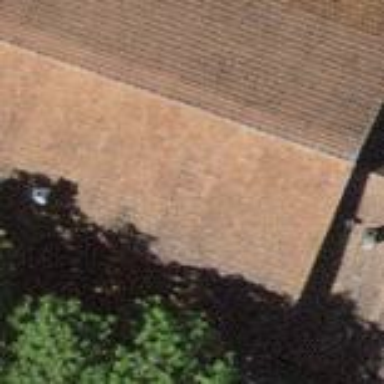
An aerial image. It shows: Farm building.